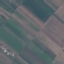
Land use / land cover class: AnnualCrop